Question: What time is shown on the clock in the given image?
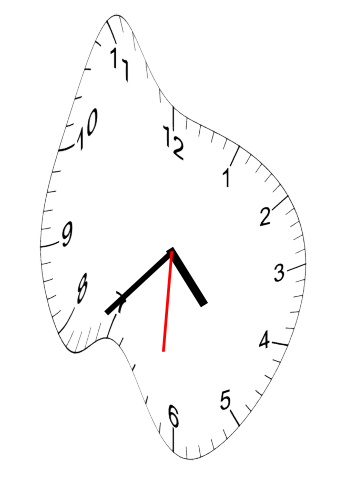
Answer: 04:37:31